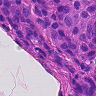
Metastatic tissue present: yes